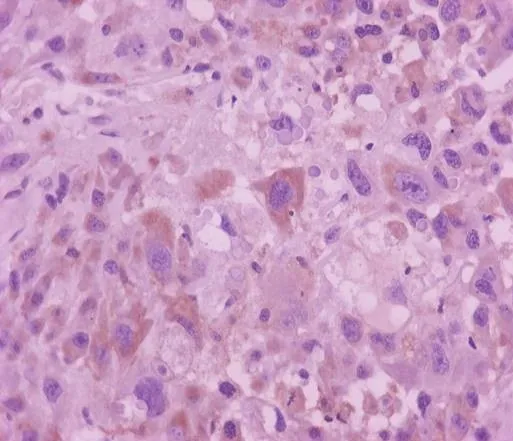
Liver biopsy stained with thyroglobulin.
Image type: pathology (immunostaining)